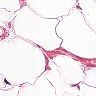
Metastatic tissue present: no